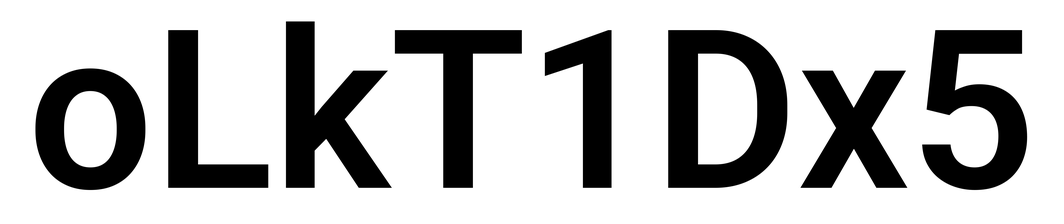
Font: Roboto_SemiBold